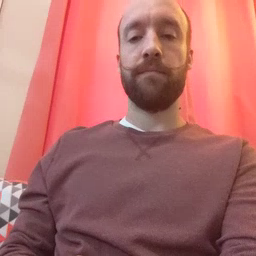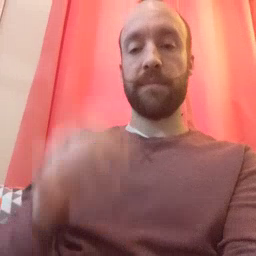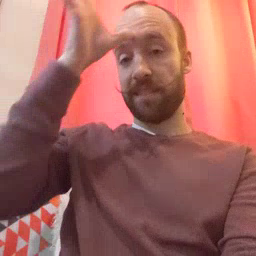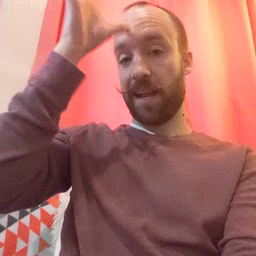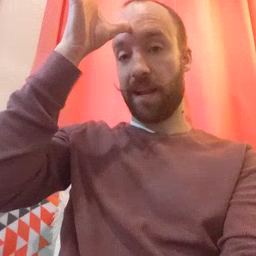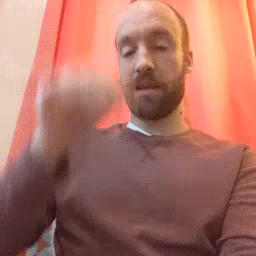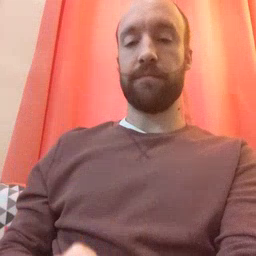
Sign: dad